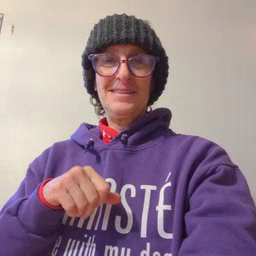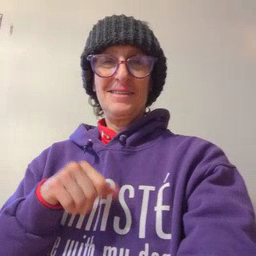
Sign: make